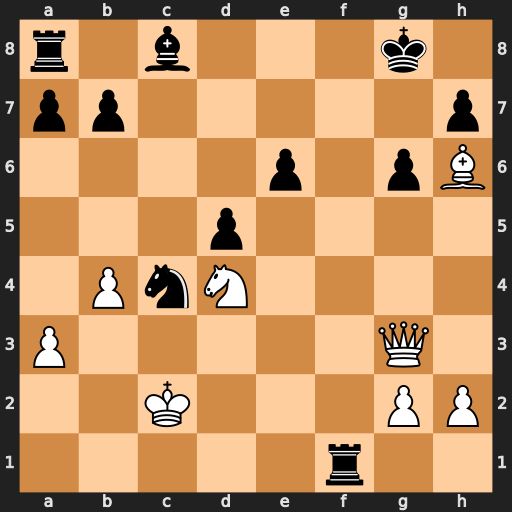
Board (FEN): r1b3k1/pp5p/4p1pB/3p4/1PnN4/P5Q1/2K3PP/5r2
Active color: w
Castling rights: -
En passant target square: -
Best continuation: Qc7 Bd7 Qxd7